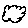
Label: cloud